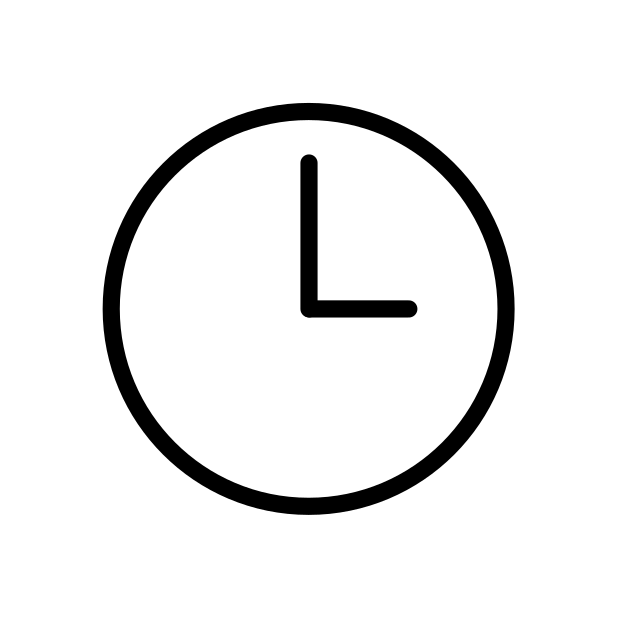
three o’clock